Breast ultrasound image
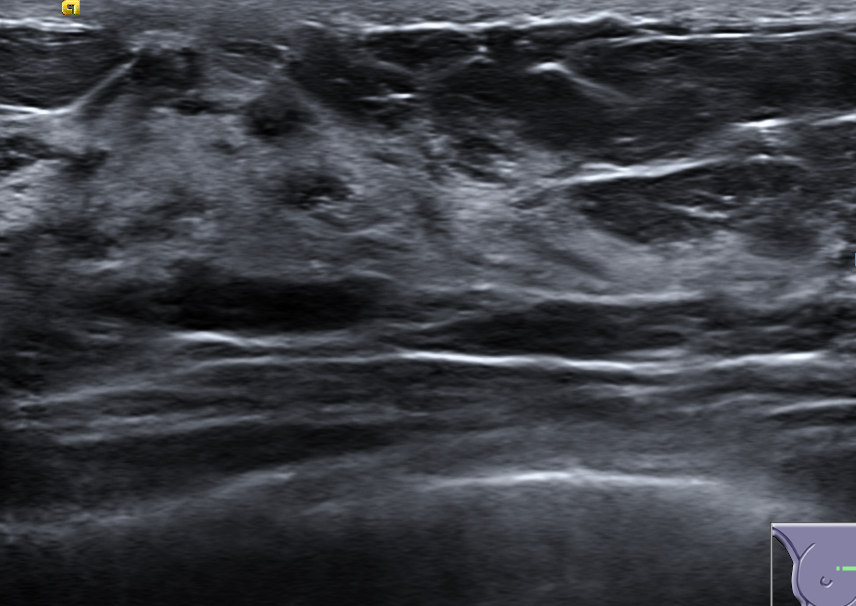
Diagnosis: normal